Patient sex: M
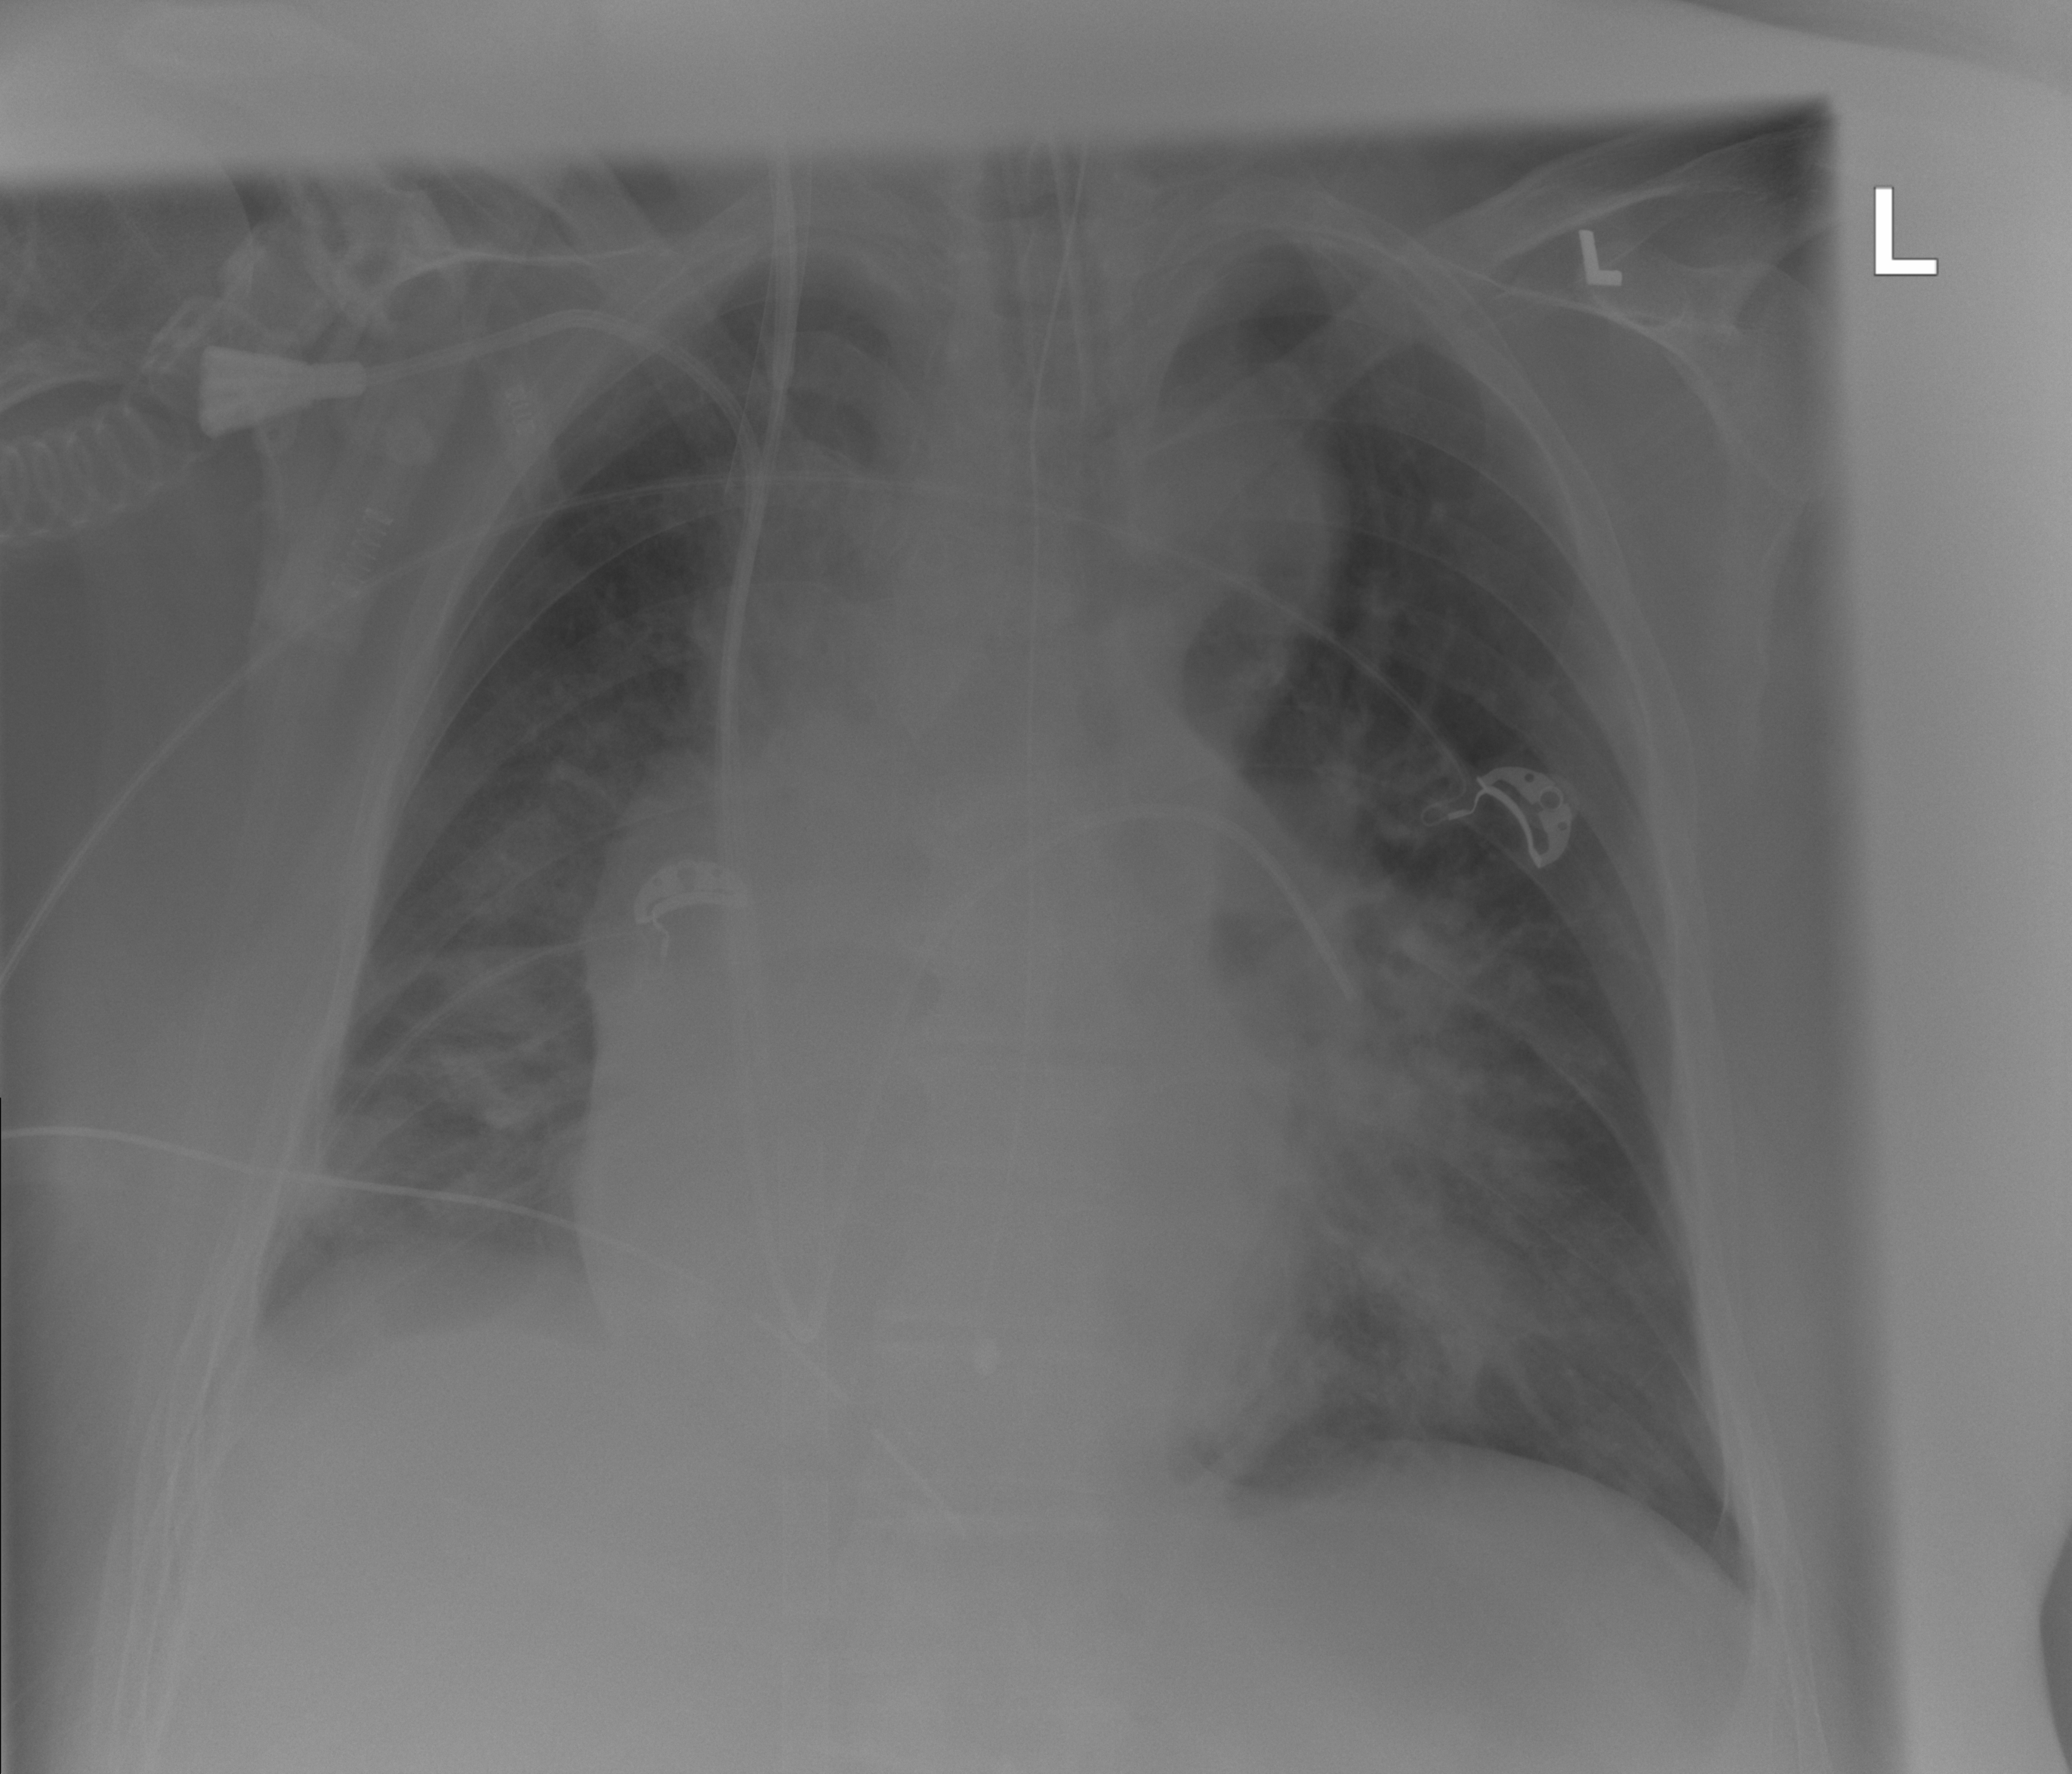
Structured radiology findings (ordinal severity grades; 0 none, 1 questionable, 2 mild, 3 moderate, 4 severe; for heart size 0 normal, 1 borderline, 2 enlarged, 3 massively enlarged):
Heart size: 2
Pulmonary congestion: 2
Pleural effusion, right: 1
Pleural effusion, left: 0
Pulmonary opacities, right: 2
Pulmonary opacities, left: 3
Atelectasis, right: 3
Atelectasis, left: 3